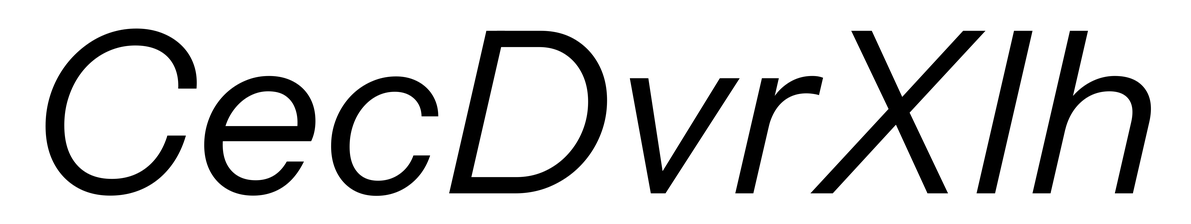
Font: InstrumentSans-Italic_Italic